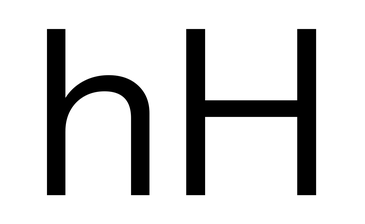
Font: InstrumentSans_Regular